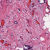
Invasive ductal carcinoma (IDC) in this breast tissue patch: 0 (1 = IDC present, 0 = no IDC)